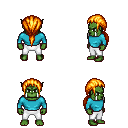
a pixel art fantasy rpg character, male body template, orc, green skin, teal long-sleeve shirt, white pants, light blonde ponytail hairstyle, four views (front, back, left, right), 2x2 character sprite sheet, small pixel art, hard edges, no anti-aliasing